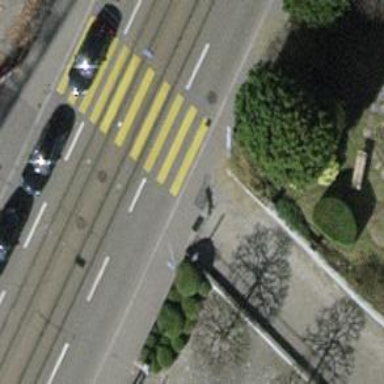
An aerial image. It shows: Kerb barrier.